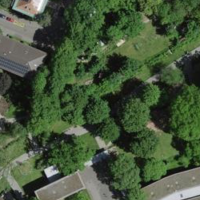
EUNIS habitat code: 53
Species observed at this site:
Picus viridis
Corvus corone